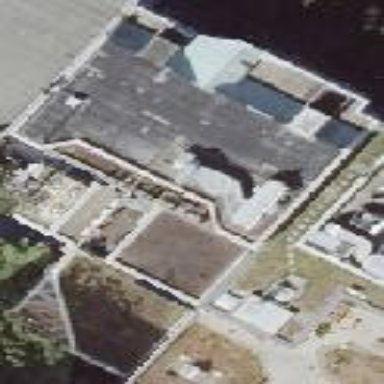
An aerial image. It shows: Commercial building.